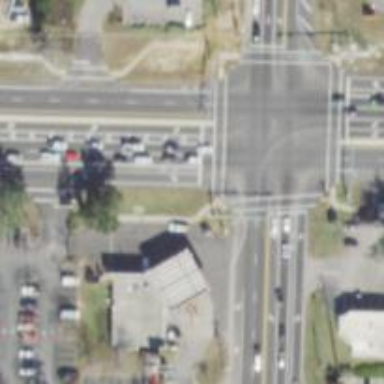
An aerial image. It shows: Marked crossing with lines on the road.